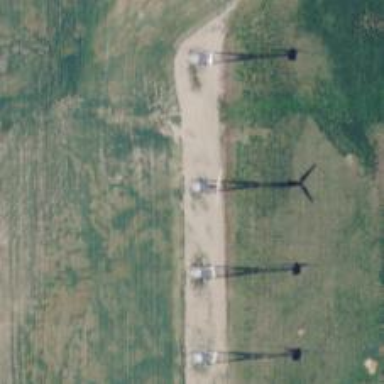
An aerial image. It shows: Wind generator with horizontal axis. The generator is wind turbine.